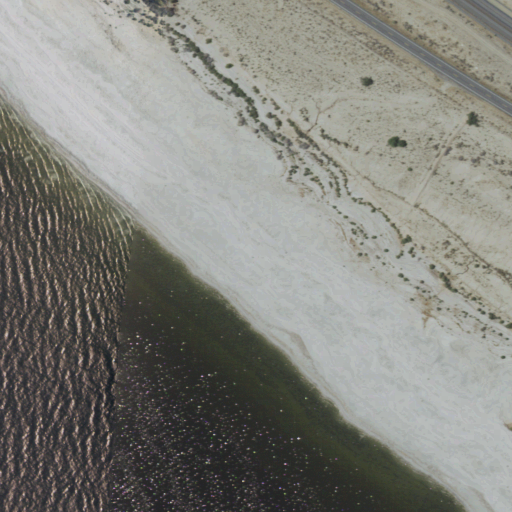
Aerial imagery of beach in California named Salton Beach containing open water, grassland, barren land, shrub, medium intensity development, and low intensity development